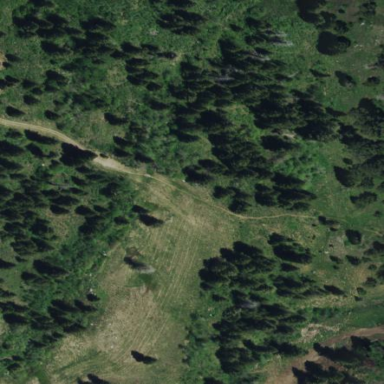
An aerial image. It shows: Evergreen woodland with needle-leaved trees.